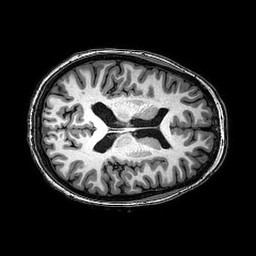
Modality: T1w
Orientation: axial
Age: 23
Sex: female
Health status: healthy
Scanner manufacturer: philips
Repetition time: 0.008149 s
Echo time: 0.00373 s